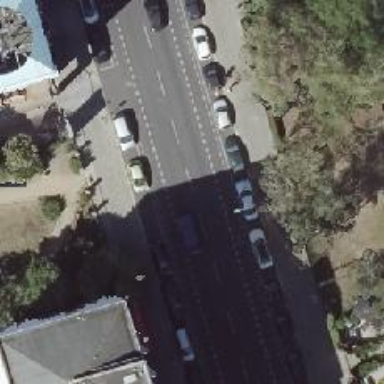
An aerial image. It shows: Secondary asphalt road with lanes for cyclists on both sides. There are parallel parking lanes on both sides of the road.